Question: I want to define a 'HighLowSeries' via XAML. Since 'HighLowSeries-graphs' are not available in the 'oxyplot.wpf' namespace I've created the following class:
'''
public class HighLowSeries : OxyPlot.Wpf.XYAxisSeries
{
public HighLowSeries()
{
this.InternalSeries = new OxyPlot.Series.HighLowSeries();
}
public override OxyPlot.Series.Series CreateModel()
{
this.SynchronizeProperties(this.InternalSeries);
return this.InternalSeries;
}
/// <summary>
/// The synchronize properties.
/// </summary>
/// <param name="series">
/// The series.
/// </param>
protected override void SynchronizeProperties(OxyPlot.Series.Series series)
{
base.SynchronizeProperties(series);
var s = (OxyPlot.Series.HighLowSeries)series;
foreach (HighLowItem item in s.Items)
{
Trace.WriteLine("HighLowSeries " + item.X);
}
}
}
'''
In my Window, I use the 'HighLowSeries' the following way:
'''
<Window x:Class="WpfApplication1.MainWindow"
xmlns="http://schemas.microsoft.com/winfx/2006/xaml/presentation"
xmlns:x="http://schemas.microsoft.com/winfx/2006/xaml"
xmlns:Oxy="http://oxyplot.org/wpf"
xmlns:Tmp="clr-namespace:WpfApplication1"
Title="MainWindow" Height="350" Width="525">
<Grid>
<Oxy:PlotView Width="300"
Height="300"
Title="Test">
<Oxy:PlotView.Series>
<Tmp:HighLowSeries ItemsSource="{Binding list}" />
</Oxy:PlotView.Series>
</Oxy:PlotView>
</Grid>
</Window>
'''
In the code behind of the Window, I have the following code:
'''
private IList<HighLowItem> _list;
public IList<HighLowItem> list
{
get
{
return this._list;
}
set
{
this._list = value;
}
}
public MainWindow()
{
this.list = new List<HighLowItem>();
list.Add(new HighLowItem(10, 8, 3, 2, 5));
list.Add(new HighLowItem(12, 7, 4, 4, 2));
list.Add(new HighLowItem(18, 4, 1, 2, 3));
this.DataContext = this;
InitializeComponent();
}
'''
When I start the application there is only a tiny horizontal line at (0,0):

Additionally there is a 'Trace.WriteLine' in 'HighLowSeries.SynchronizeProperties()' where I print out the X-coordinates of the 'HighLowElements' in the Items-Collection. The quantity of outputs matches the elements in the list-property of 'MainWindow'. But the X-coordinate is always 0 (as well as the other properties of the 'HighLowElements').
When I implement my own 'LineSeries' the same way, everything works as it should.
Is this a bug in oxyplot? Or am I missing anything? Creating the 'HighLowSeries' via code is not an option at the moment.
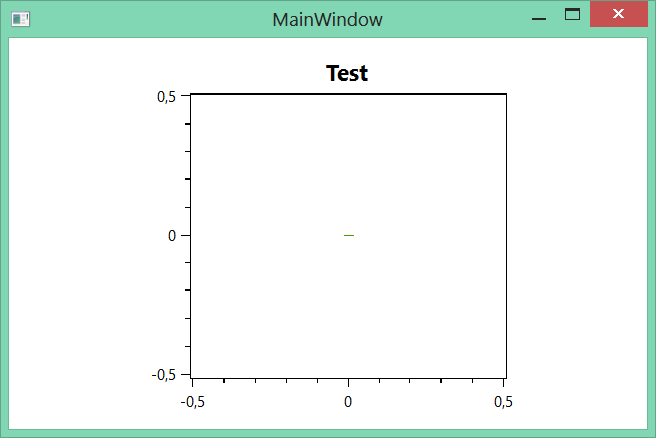
Answer: Finally found the spot, where the list with 'DataPoints' is cleared.
In the source code (<URL>
There is this method:
'''
/// <summary>
/// Updates the data.
/// </summary>
protected internal override void UpdateData()
{
if (this.ItemsSource == null)
{
return;
}
this.items.Clear();
// Use the mapping to generate the points
if (this.Mapping != null)
{
foreach (var item in this.ItemsSource)
{
this.items.Add(this.Mapping(item));
}
return;
}
var filler = new ListFiller<HighLowItem>();
filler.Add(this.DataFieldX, (p, v) => p.X = Axis.ToDouble(v));
filler.Add(this.DataFieldHigh, (p, v) => p.High = Axis.ToDouble(v));
filler.Add(this.DataFieldLow, (p, v) => p.Low = Axis.ToDouble(v));
filler.Add(this.DataFieldOpen, (p, v) => p.Open = Axis.ToDouble(v));
filler.Add(this.DataFieldClose, (p, v) => p.Close = Axis.ToDouble(v));
filler.FillT(this.items, this.ItemsSource);
}
'''
Since 'this.Mapping' equals null, the 'mapping' is bypassed and a 'filler object' is added.
The comment of the 'Mapping-field' says how to set the value:
'''
/// <summary>
/// Gets or sets the mapping delegate.
/// </summary>
/// <value>The mapping.</value>
/// <remarks>Example: series1.Mapping = item => new HighLowItem(((MyType)item).Time,((MyType)item).Value);</remarks>
public Func<object, HighLowItem> Mapping { get; set; }
'''
If I change the 'SynchronizeProperties' method to the following everything works as it should.
'''
protected override void SynchronizeProperties(OxyPlot.Series.Series series)
{
base.SynchronizeProperties(series);
var s = (OxyPlot.Series.HighLowSeries)series;
s.Mapping = item => new HighLowItem(((HighLowItem)item).X, ((HighLowItem)item).High, ((HighLowItem)item).Low, ((HighLowItem)item).Open, ((HighLowItem)item).Close);
}
'''